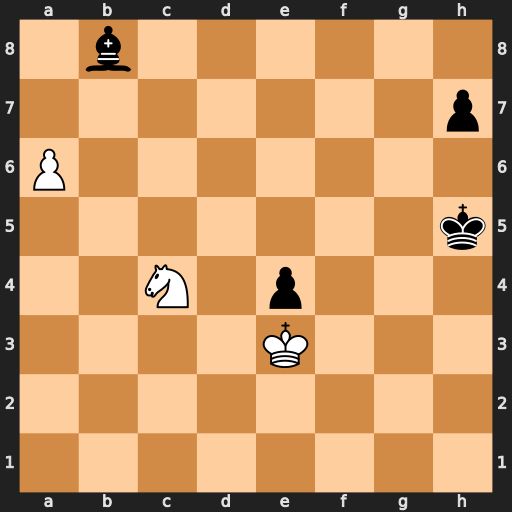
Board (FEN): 1b6/7p/P7/7k/2N1p3/4K3/8/8
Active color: w
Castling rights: -
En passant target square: -
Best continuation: Kxe4 Kg5 Kd5 h5 Kc6 Ba7 Kb7